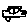
Label: car